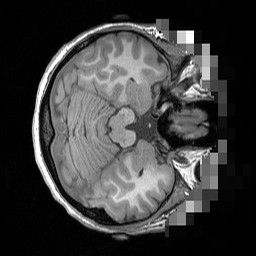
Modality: T1w
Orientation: axial
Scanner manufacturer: siemens
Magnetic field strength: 3 T
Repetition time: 1.5 s
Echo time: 0.00291 s